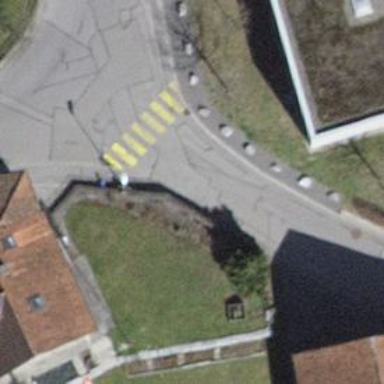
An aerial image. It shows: Marked zebra crossing on the road.